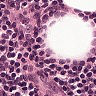
Metastatic tissue present: no